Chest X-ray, AP view. Patient: 35 years old, sex M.
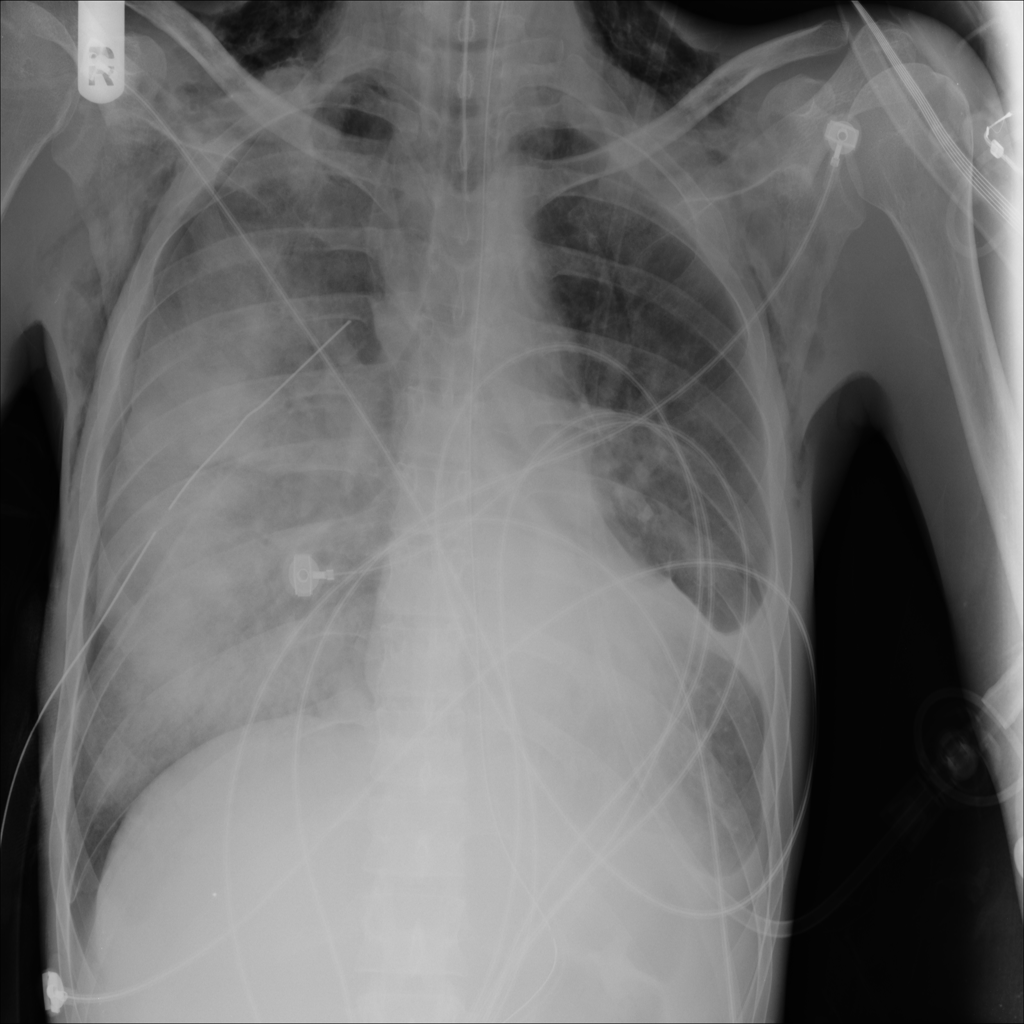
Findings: Emphysema